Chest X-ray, PA view. Patient: 61 years old, sex F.
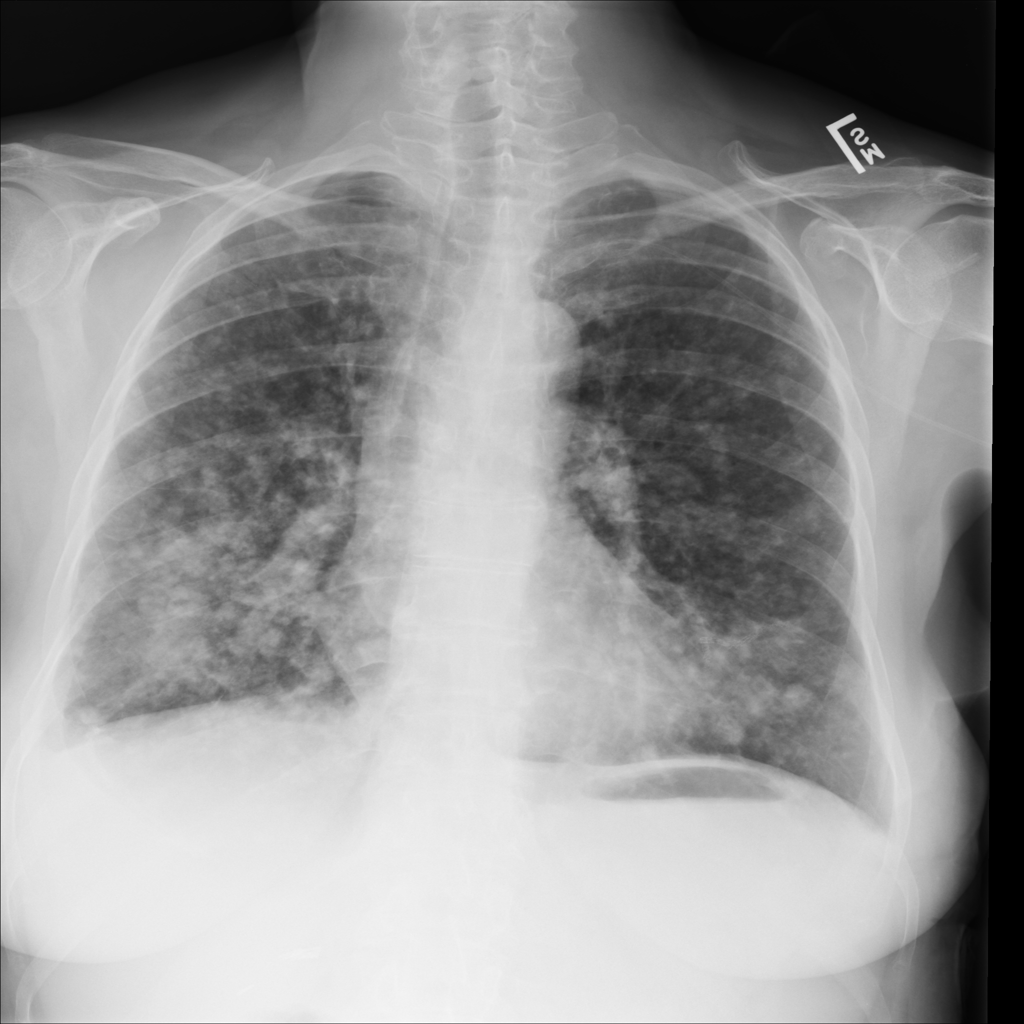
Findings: Infiltration, Nodule